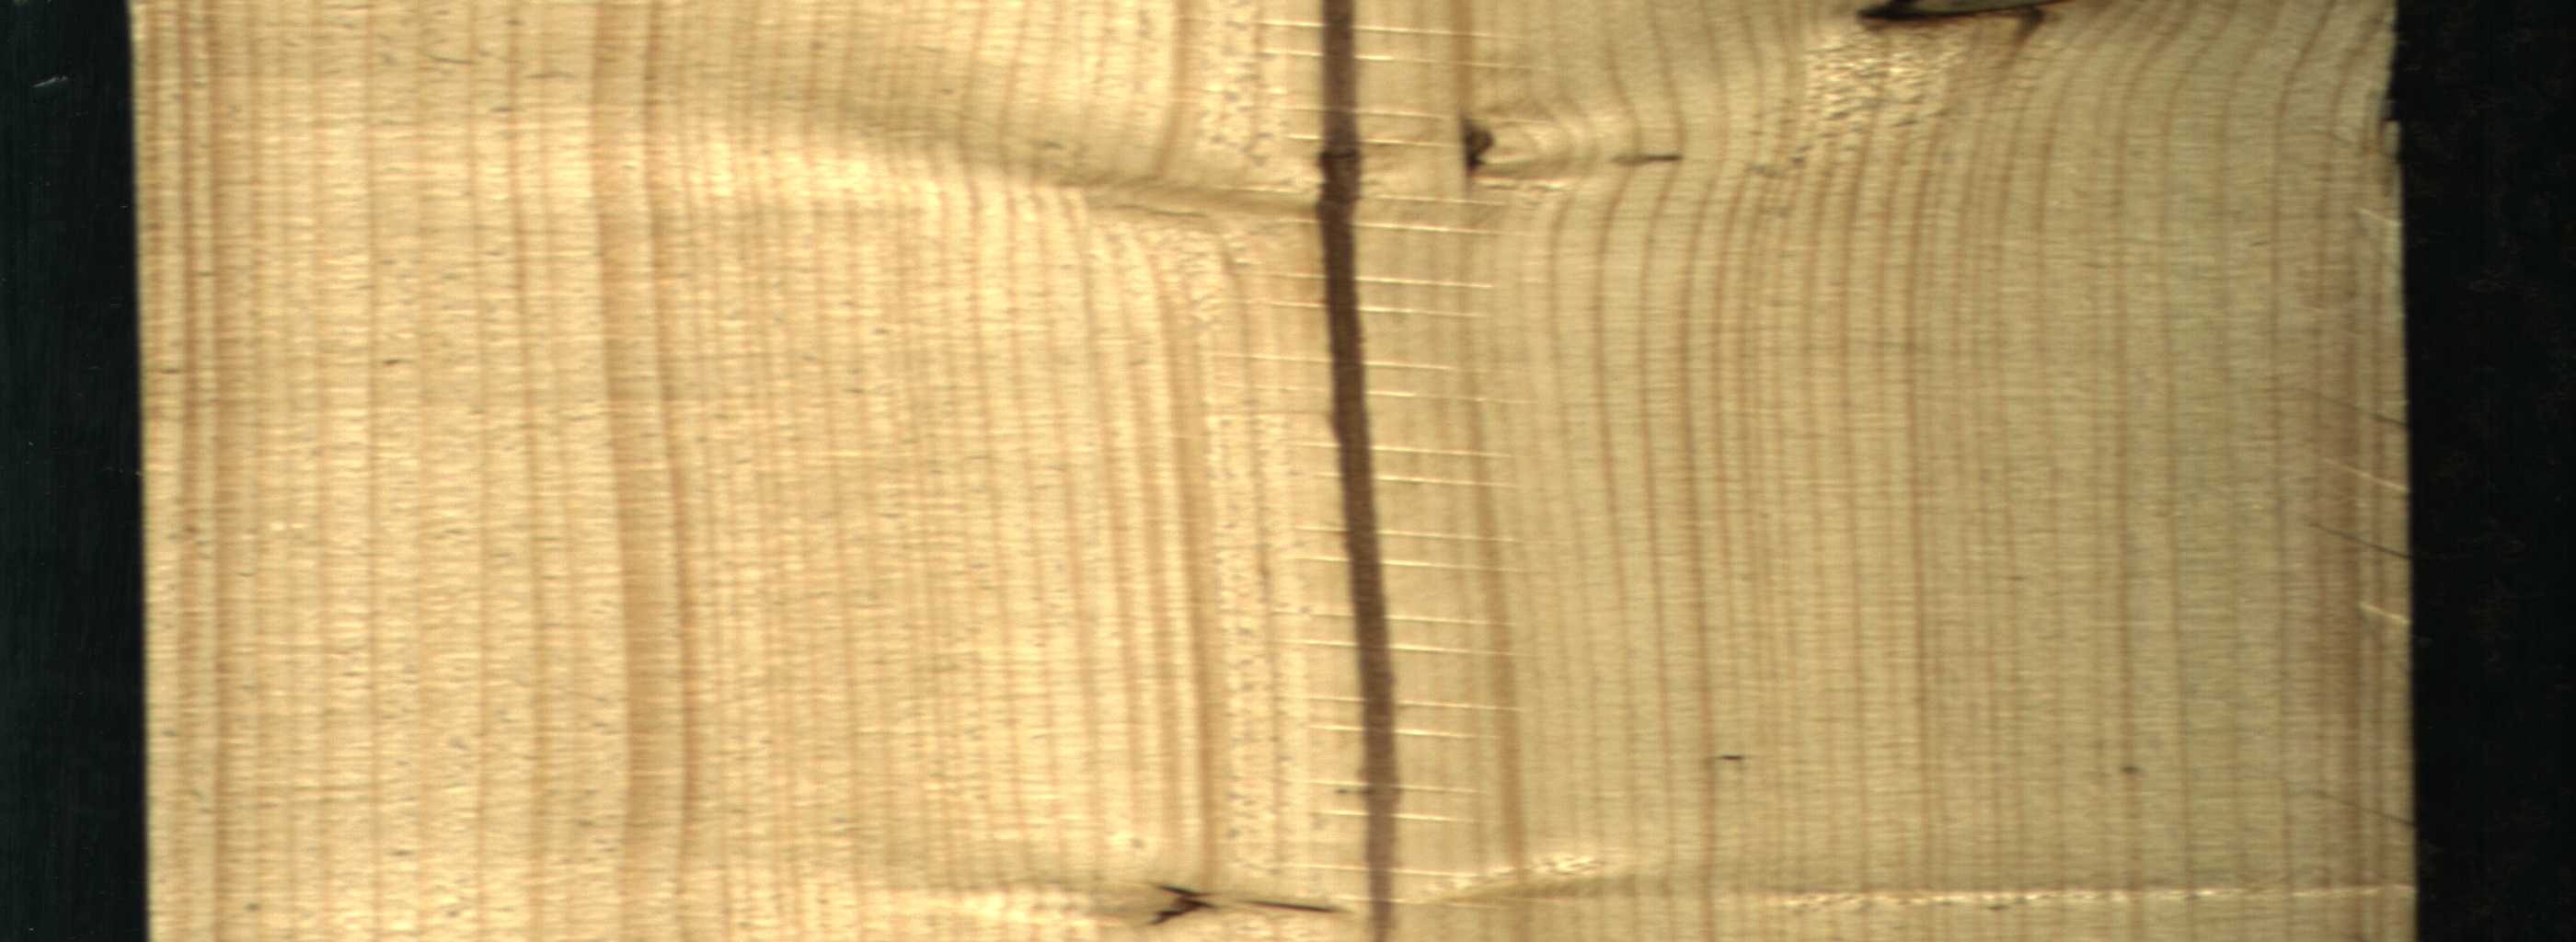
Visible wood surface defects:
Marrow
resin
Dead_Knot
Dead_Knot
Live_Knot